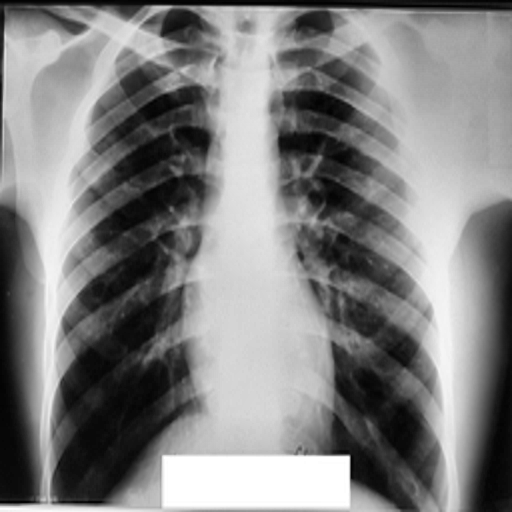
Finding: TUBERCULOSIS